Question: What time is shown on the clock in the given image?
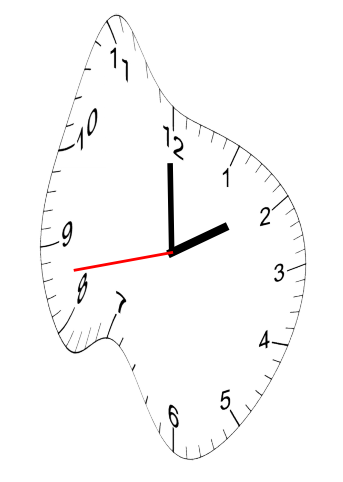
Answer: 01:59:43